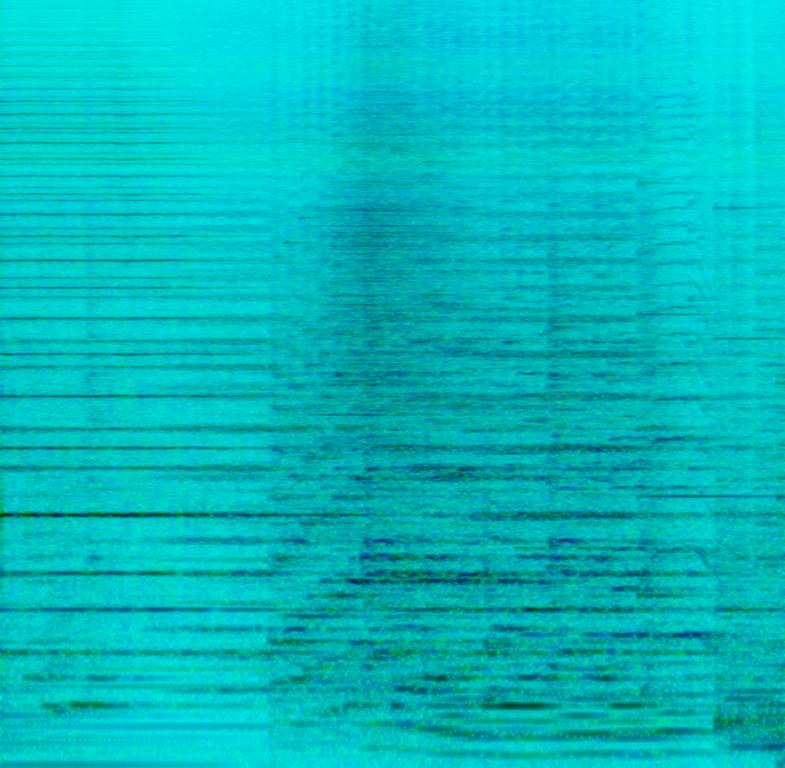
The low quality recording features a classical song that consists of a wide string melody, shimmering triangle, shimmering cymbals and wide brass melody. It sounds epic, joyful and passionate.